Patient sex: M
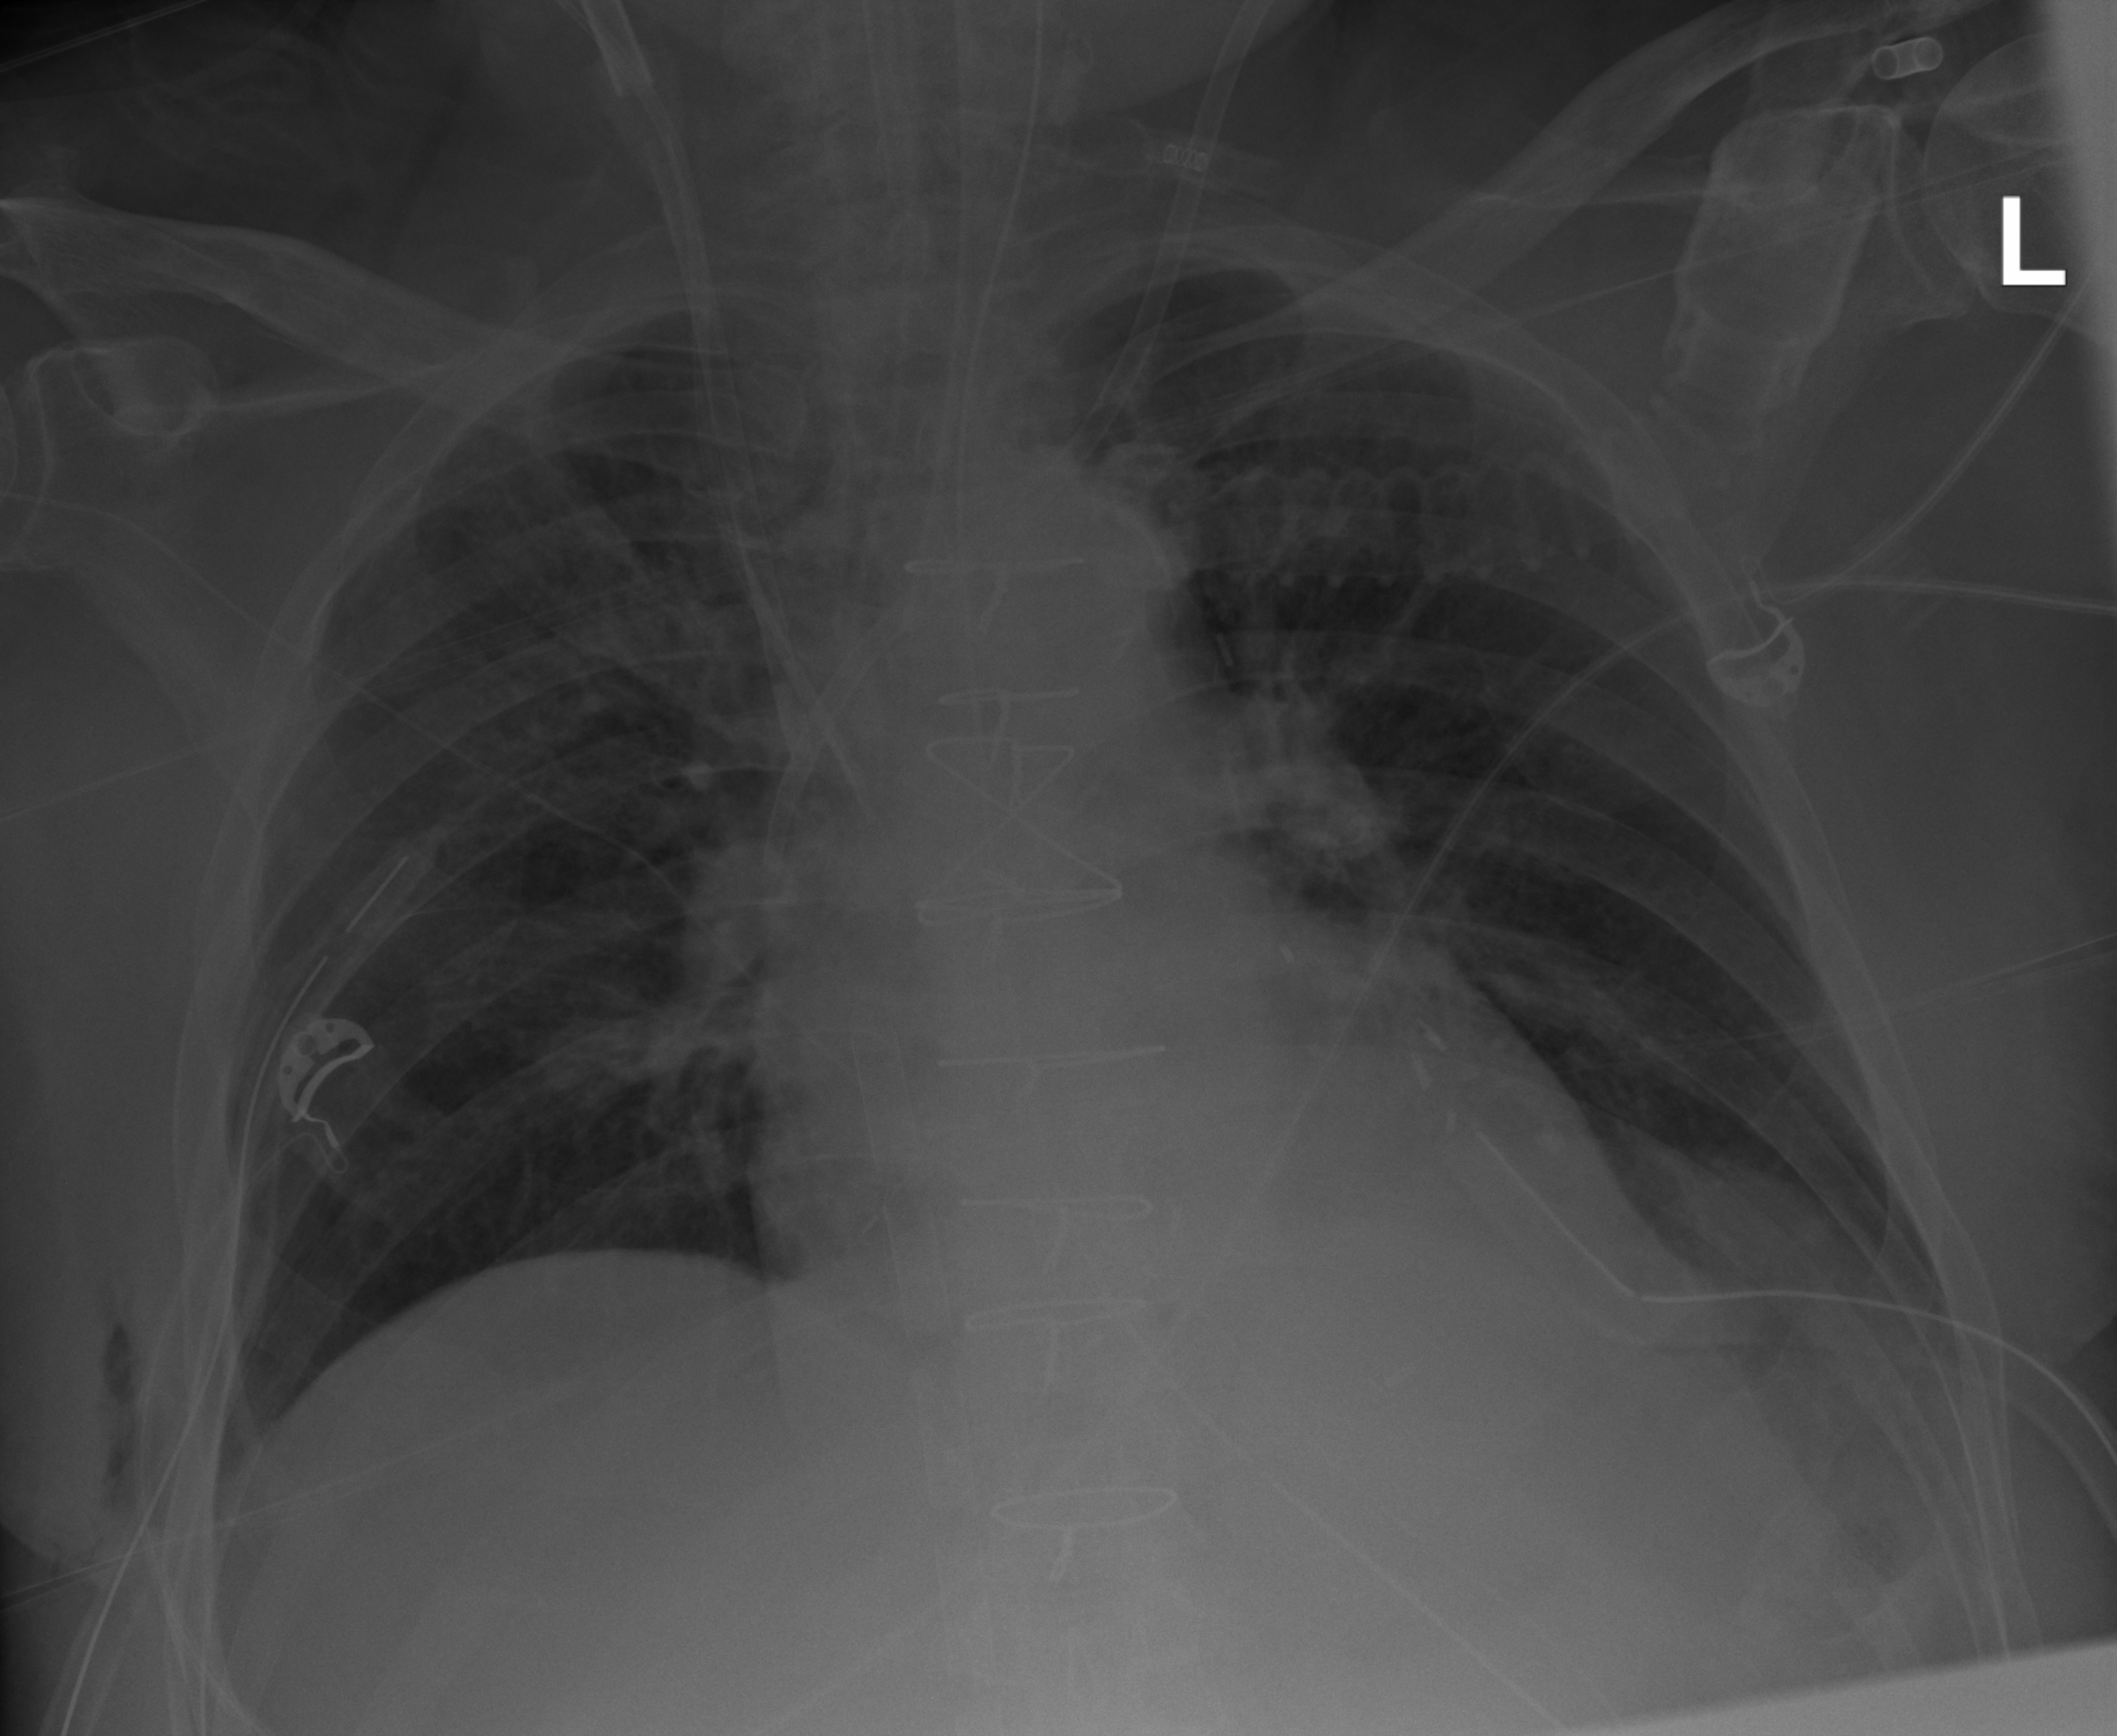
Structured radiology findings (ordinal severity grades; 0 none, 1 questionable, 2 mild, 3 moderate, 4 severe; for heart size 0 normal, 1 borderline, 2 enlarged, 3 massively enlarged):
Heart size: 1
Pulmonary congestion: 2
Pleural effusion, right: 0
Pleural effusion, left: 0
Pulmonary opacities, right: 0
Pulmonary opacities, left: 0
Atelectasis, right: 0
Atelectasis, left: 2